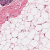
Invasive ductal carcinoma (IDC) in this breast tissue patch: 0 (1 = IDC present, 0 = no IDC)